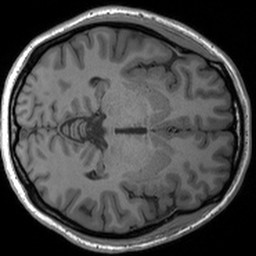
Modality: T1w
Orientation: axial
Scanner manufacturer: siemens
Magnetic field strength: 3 T
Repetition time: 1.54 s
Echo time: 0.00234 s